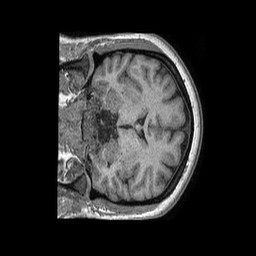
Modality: T1w
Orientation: coronal
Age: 33
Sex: female
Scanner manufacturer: philips
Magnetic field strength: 1.5 T
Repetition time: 0.007722 s
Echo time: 0.003537 s